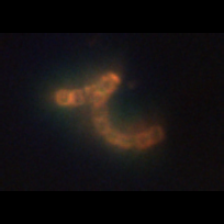
Taxon: Chaetoceros
Group: Diatoms